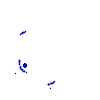
Particle: electron